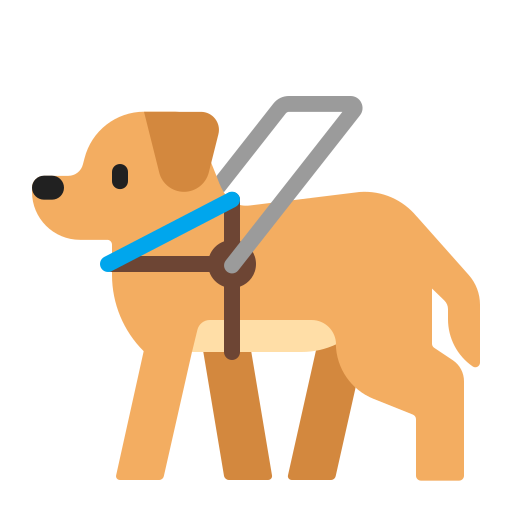
guide dog flat